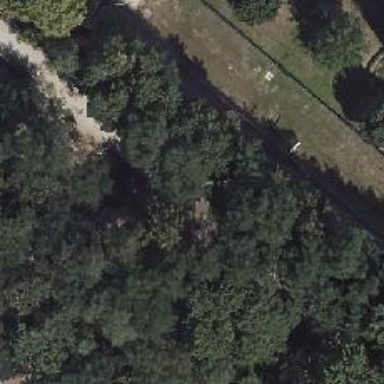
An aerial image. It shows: Compacted footway running alongside abandoned railway embankment. The area holds historical significance as former railway site.